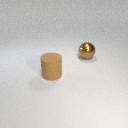
large brown metal sphere behind large brown rubber cylinder